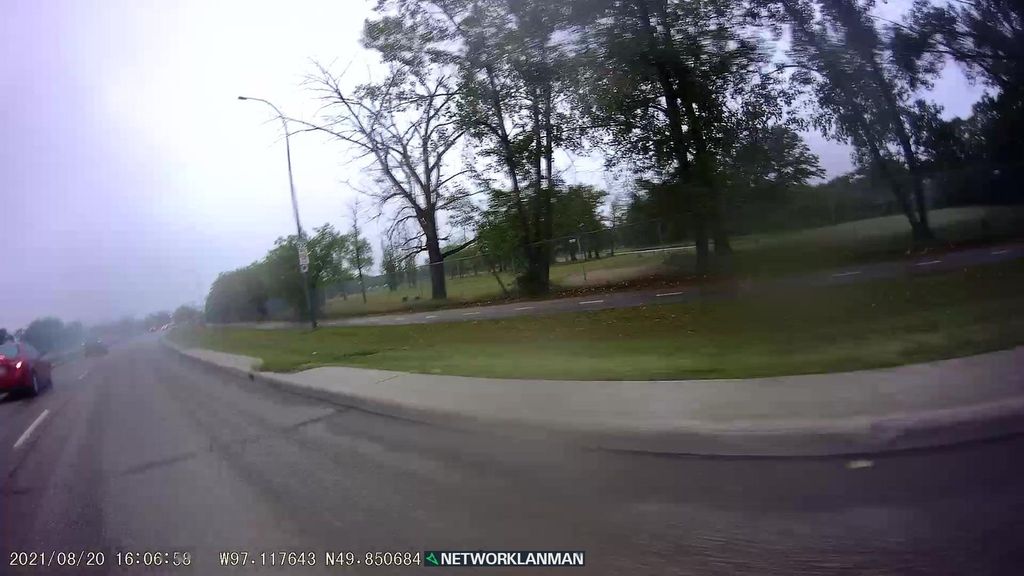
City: winnipeg